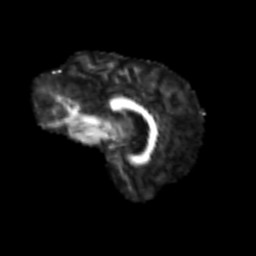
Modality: FA
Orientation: sagittal
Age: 55
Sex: male
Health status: ill
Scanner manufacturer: siemens
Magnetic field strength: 3 T
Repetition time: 8.7 s
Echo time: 0.11 s